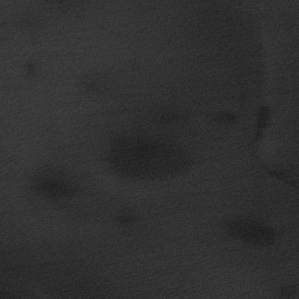
Label: frost